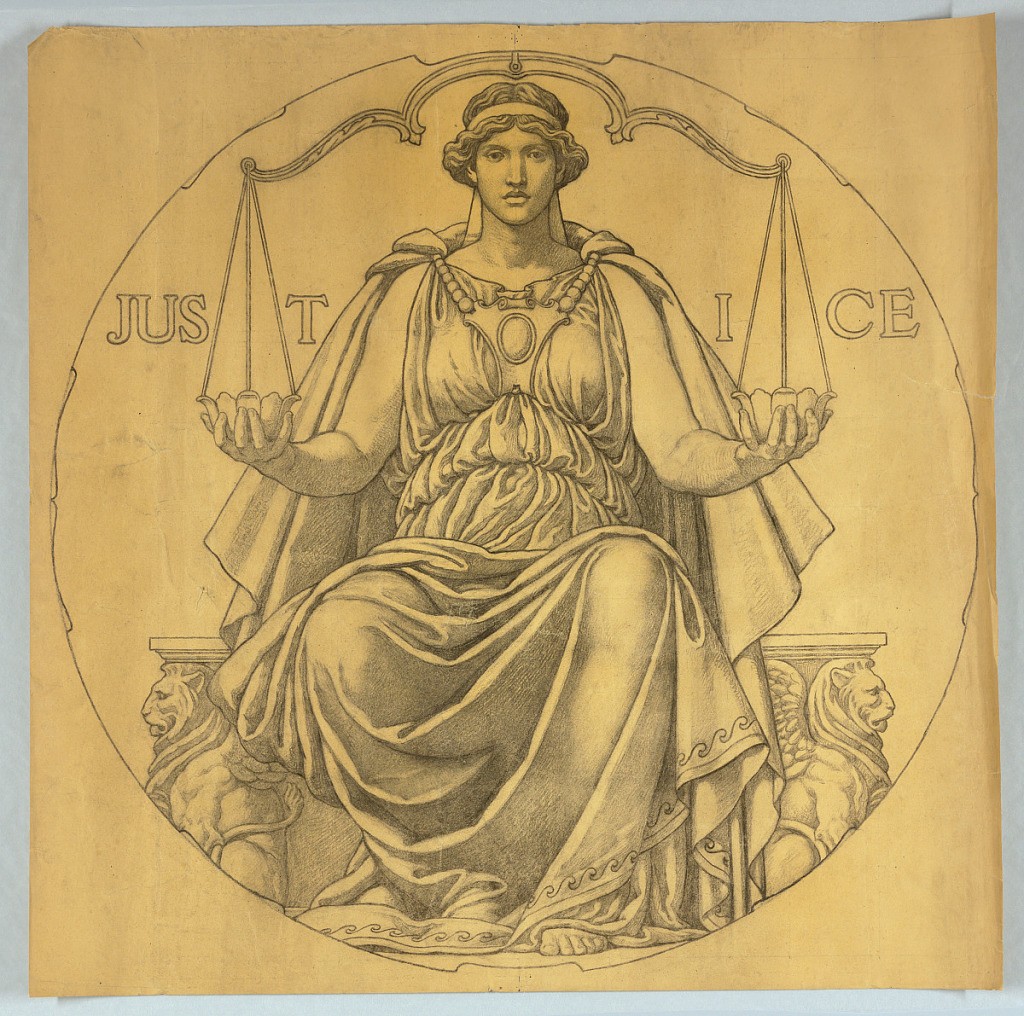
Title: Justice, Cartoon for Mosaic in Wisconsin State Capitol Rotunda
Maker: Kenyon Cox, American, 1856–1919
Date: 1912
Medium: Charcoal on tan paper
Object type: Drawing
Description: Allegorical figure representing Justice, holding one side of scale in each hand. Roundel outline around figure.